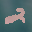
Label: 2